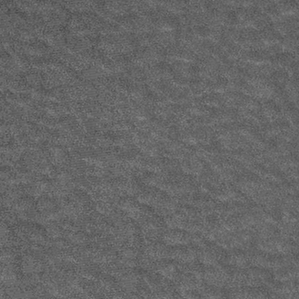
Label: frost